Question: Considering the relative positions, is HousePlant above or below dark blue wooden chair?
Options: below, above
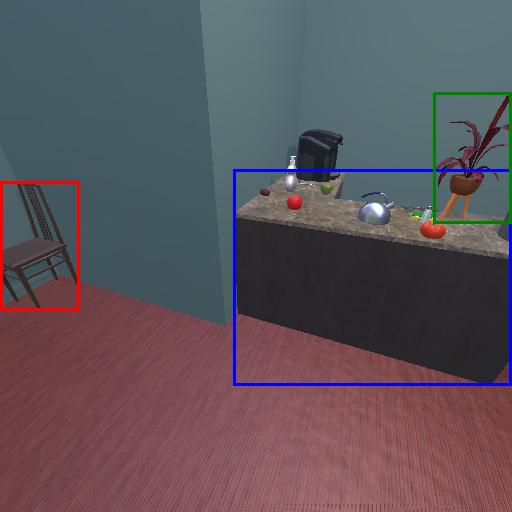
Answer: below